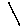
Label: line